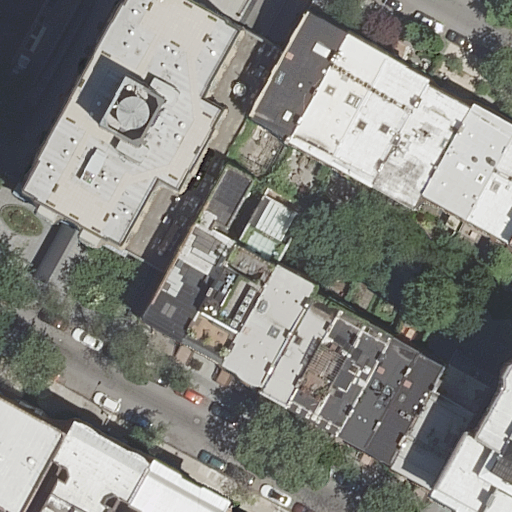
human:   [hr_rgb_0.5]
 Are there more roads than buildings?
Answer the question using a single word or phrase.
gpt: no

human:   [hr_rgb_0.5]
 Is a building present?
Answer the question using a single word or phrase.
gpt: yes

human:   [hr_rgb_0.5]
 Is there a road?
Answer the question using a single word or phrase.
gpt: yes

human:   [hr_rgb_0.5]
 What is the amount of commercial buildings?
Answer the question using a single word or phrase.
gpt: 0

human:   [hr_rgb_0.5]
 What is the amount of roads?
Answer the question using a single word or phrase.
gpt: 3

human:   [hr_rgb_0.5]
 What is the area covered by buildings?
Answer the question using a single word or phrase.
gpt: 4334m2

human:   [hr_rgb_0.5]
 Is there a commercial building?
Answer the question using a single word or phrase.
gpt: no

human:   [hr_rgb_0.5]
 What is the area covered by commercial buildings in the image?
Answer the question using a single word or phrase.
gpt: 0m2

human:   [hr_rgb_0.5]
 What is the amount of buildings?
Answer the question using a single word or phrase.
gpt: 20

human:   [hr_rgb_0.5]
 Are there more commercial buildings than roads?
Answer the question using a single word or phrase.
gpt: no

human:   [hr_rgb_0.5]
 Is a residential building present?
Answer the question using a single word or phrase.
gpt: yes

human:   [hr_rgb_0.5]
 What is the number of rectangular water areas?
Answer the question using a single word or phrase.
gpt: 0

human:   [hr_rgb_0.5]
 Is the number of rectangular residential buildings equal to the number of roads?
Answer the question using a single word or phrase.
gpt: no

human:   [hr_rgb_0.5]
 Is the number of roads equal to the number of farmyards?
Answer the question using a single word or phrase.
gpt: no

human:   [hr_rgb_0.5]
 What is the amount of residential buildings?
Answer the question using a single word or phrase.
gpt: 20

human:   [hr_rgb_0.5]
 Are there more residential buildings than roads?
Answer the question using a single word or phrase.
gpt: yes

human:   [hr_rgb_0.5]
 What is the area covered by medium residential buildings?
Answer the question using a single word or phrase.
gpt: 3695m2

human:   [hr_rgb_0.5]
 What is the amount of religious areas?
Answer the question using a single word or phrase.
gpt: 0

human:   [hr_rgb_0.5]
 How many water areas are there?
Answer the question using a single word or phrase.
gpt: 0

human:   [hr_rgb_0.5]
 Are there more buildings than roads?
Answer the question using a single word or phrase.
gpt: yes

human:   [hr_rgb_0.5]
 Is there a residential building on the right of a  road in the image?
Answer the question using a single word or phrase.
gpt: yes

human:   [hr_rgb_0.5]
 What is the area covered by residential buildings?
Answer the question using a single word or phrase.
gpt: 4334m2

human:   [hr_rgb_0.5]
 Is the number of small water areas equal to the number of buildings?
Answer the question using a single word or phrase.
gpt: no

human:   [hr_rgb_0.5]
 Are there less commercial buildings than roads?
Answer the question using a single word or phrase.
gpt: yes

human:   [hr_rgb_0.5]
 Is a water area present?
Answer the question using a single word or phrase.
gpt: no

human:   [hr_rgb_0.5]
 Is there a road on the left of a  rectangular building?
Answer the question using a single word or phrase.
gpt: yes

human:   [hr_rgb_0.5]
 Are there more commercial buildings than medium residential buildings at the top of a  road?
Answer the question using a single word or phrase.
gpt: no

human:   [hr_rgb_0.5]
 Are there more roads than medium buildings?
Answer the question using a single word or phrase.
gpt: no

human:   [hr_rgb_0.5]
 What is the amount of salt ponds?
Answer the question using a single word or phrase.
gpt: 0

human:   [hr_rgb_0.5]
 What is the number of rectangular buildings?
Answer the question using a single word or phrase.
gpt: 16

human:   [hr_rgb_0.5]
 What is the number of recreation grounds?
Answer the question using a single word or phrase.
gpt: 0

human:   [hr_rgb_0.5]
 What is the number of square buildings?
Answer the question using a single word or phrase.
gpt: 0

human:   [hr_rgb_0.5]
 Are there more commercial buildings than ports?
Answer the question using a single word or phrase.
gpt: no

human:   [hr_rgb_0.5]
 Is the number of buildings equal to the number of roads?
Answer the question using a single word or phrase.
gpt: no

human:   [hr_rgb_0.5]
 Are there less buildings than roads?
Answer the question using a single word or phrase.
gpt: no

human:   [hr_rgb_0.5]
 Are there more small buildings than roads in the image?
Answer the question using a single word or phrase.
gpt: no

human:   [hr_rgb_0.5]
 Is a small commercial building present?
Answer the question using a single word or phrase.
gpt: no

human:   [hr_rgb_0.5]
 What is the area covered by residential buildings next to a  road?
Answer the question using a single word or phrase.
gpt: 4334m2

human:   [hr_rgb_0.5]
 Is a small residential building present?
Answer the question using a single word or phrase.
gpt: yes

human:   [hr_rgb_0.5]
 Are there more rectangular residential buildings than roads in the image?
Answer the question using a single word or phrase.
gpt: yes

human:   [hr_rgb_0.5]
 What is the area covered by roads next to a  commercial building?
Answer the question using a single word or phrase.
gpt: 0m2

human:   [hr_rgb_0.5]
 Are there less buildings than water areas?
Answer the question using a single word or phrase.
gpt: no

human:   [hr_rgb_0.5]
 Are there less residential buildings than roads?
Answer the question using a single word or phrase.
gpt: no

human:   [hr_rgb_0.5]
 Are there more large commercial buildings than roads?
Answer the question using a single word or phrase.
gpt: no

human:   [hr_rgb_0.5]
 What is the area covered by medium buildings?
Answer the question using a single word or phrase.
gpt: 3695m2

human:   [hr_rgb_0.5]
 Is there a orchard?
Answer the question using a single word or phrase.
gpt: no

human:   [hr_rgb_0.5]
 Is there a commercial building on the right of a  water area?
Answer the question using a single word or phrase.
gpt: no

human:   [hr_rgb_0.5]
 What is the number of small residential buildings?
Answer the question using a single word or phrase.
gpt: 2

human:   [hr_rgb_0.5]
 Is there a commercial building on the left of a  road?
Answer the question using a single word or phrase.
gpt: no

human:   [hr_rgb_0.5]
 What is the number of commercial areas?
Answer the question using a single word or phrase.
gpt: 0

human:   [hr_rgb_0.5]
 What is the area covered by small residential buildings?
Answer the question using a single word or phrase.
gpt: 30m2

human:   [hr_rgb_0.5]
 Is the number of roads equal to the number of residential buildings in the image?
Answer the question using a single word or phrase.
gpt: no

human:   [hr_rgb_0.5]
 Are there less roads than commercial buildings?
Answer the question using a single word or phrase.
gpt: no

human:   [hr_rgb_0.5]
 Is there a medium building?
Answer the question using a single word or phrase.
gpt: yes

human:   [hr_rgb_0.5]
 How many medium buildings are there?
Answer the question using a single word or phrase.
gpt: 17

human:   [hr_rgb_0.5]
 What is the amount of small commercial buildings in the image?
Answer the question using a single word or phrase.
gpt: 0

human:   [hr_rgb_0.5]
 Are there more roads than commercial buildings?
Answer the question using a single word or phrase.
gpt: yes

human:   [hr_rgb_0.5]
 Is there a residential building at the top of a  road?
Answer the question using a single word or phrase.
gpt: yes

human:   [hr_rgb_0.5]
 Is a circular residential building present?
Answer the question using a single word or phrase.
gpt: no

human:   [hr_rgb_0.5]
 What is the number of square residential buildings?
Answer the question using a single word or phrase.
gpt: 0

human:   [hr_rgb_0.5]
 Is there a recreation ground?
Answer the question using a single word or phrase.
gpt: no

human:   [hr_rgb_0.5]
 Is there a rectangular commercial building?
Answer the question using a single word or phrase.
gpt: no

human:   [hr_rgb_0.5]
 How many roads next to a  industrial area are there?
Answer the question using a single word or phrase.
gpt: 0

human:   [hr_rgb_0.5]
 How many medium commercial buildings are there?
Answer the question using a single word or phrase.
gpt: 0